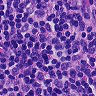
Metastatic tissue present: no